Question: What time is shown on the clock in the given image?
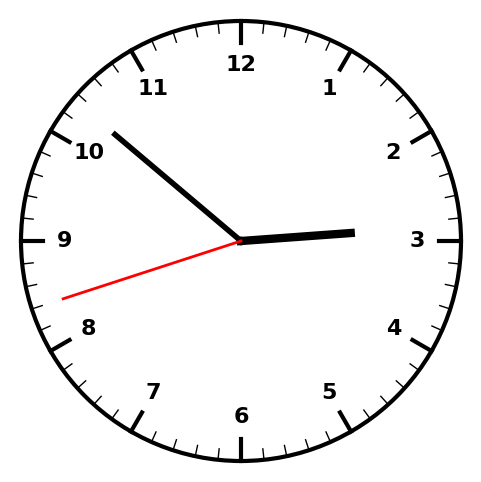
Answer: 02:51:42